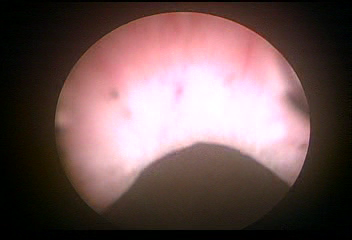
Modality: WLC
Class: Normal mucosa
Bladder cancer association: No